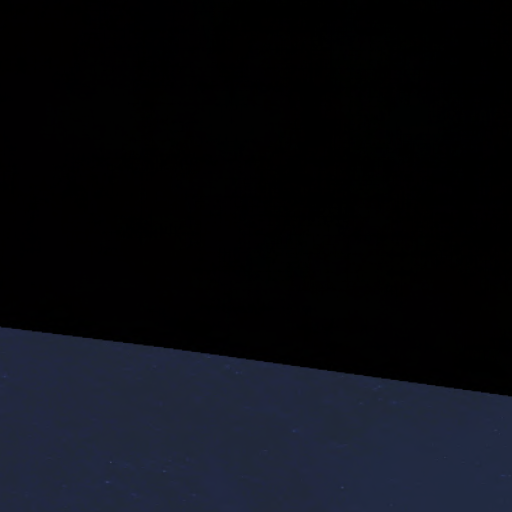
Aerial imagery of island in Hawaii named Mōkoholā Island containing only unknown